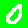
Digit: 0